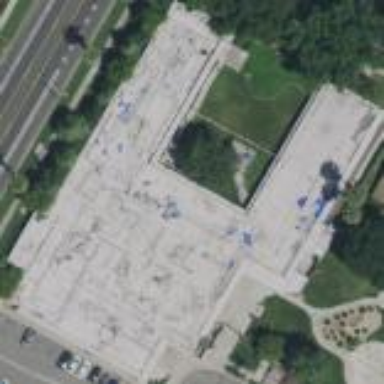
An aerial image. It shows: Hospital building.